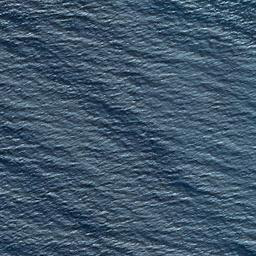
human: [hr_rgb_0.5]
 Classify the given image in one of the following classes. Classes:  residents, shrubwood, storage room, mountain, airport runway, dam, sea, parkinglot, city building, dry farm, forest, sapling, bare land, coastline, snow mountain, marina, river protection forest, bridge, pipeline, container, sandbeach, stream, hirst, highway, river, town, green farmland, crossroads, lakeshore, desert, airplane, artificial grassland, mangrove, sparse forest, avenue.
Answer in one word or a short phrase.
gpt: sea